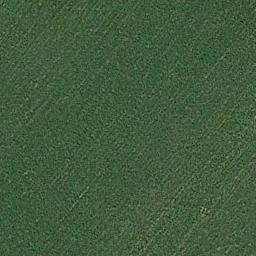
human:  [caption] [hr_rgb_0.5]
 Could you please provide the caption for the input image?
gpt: A large lush green meadow covered with green grass .

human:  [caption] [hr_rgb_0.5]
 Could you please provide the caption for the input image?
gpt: The meadow is dense but uneven .

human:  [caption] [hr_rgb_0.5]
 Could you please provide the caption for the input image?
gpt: There is a winding path on the grass .

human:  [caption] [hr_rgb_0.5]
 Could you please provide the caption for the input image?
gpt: This meadow has dense grasses and a striped texture .

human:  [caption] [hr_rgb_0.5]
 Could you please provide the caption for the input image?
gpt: A green and smooth meadow with many green grass .